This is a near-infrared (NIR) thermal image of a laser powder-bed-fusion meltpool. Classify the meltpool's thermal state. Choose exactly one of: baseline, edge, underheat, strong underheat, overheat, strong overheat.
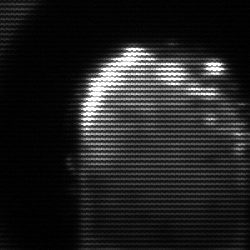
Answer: baseline